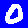
Digit: 0